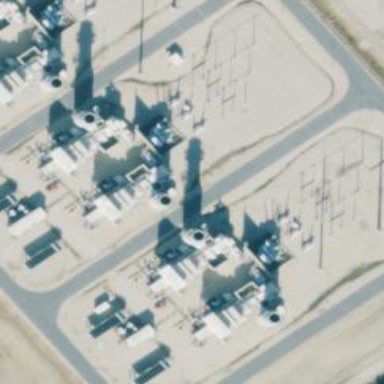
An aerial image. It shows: Gas-powered generator.